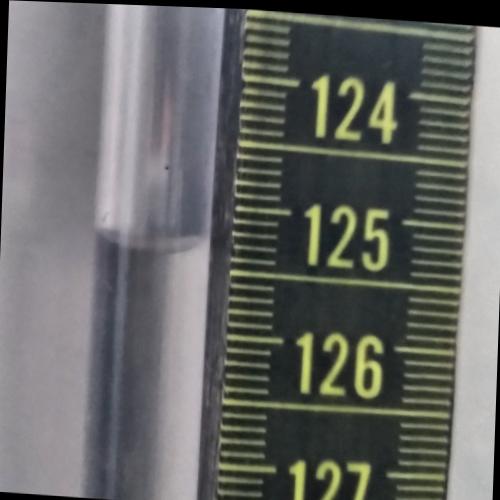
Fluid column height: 125.3 cm